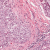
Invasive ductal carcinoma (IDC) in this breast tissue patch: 0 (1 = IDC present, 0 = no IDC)